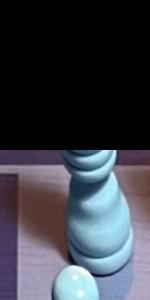
Label: Bishop_White